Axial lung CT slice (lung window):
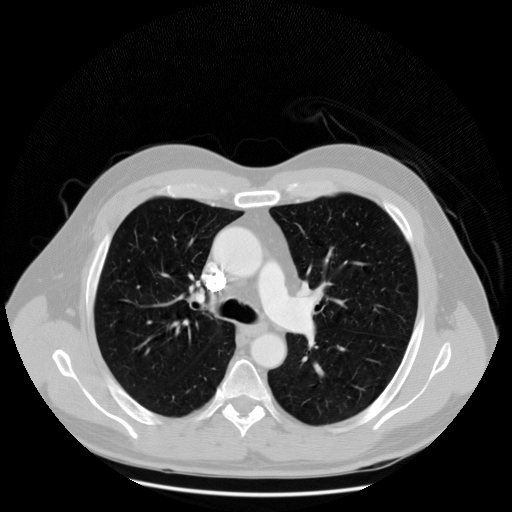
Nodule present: no